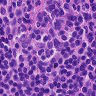
Metastatic tissue present: no